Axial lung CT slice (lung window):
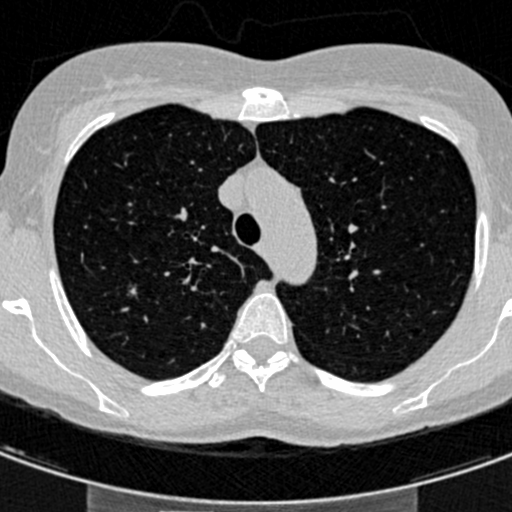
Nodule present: yes
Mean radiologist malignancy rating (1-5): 3.5